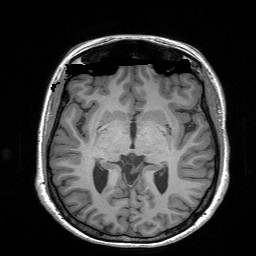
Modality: T1w
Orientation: coronal